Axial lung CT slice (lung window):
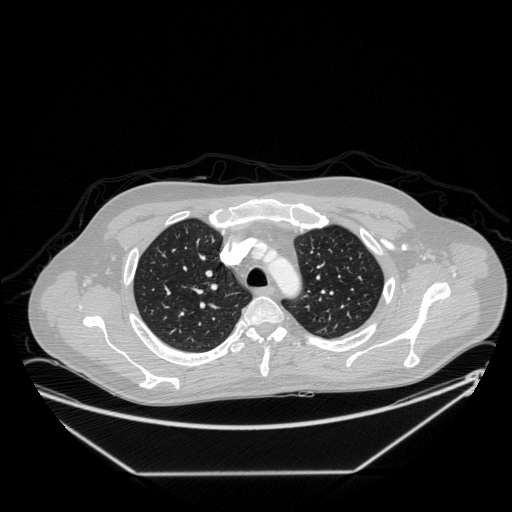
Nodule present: no